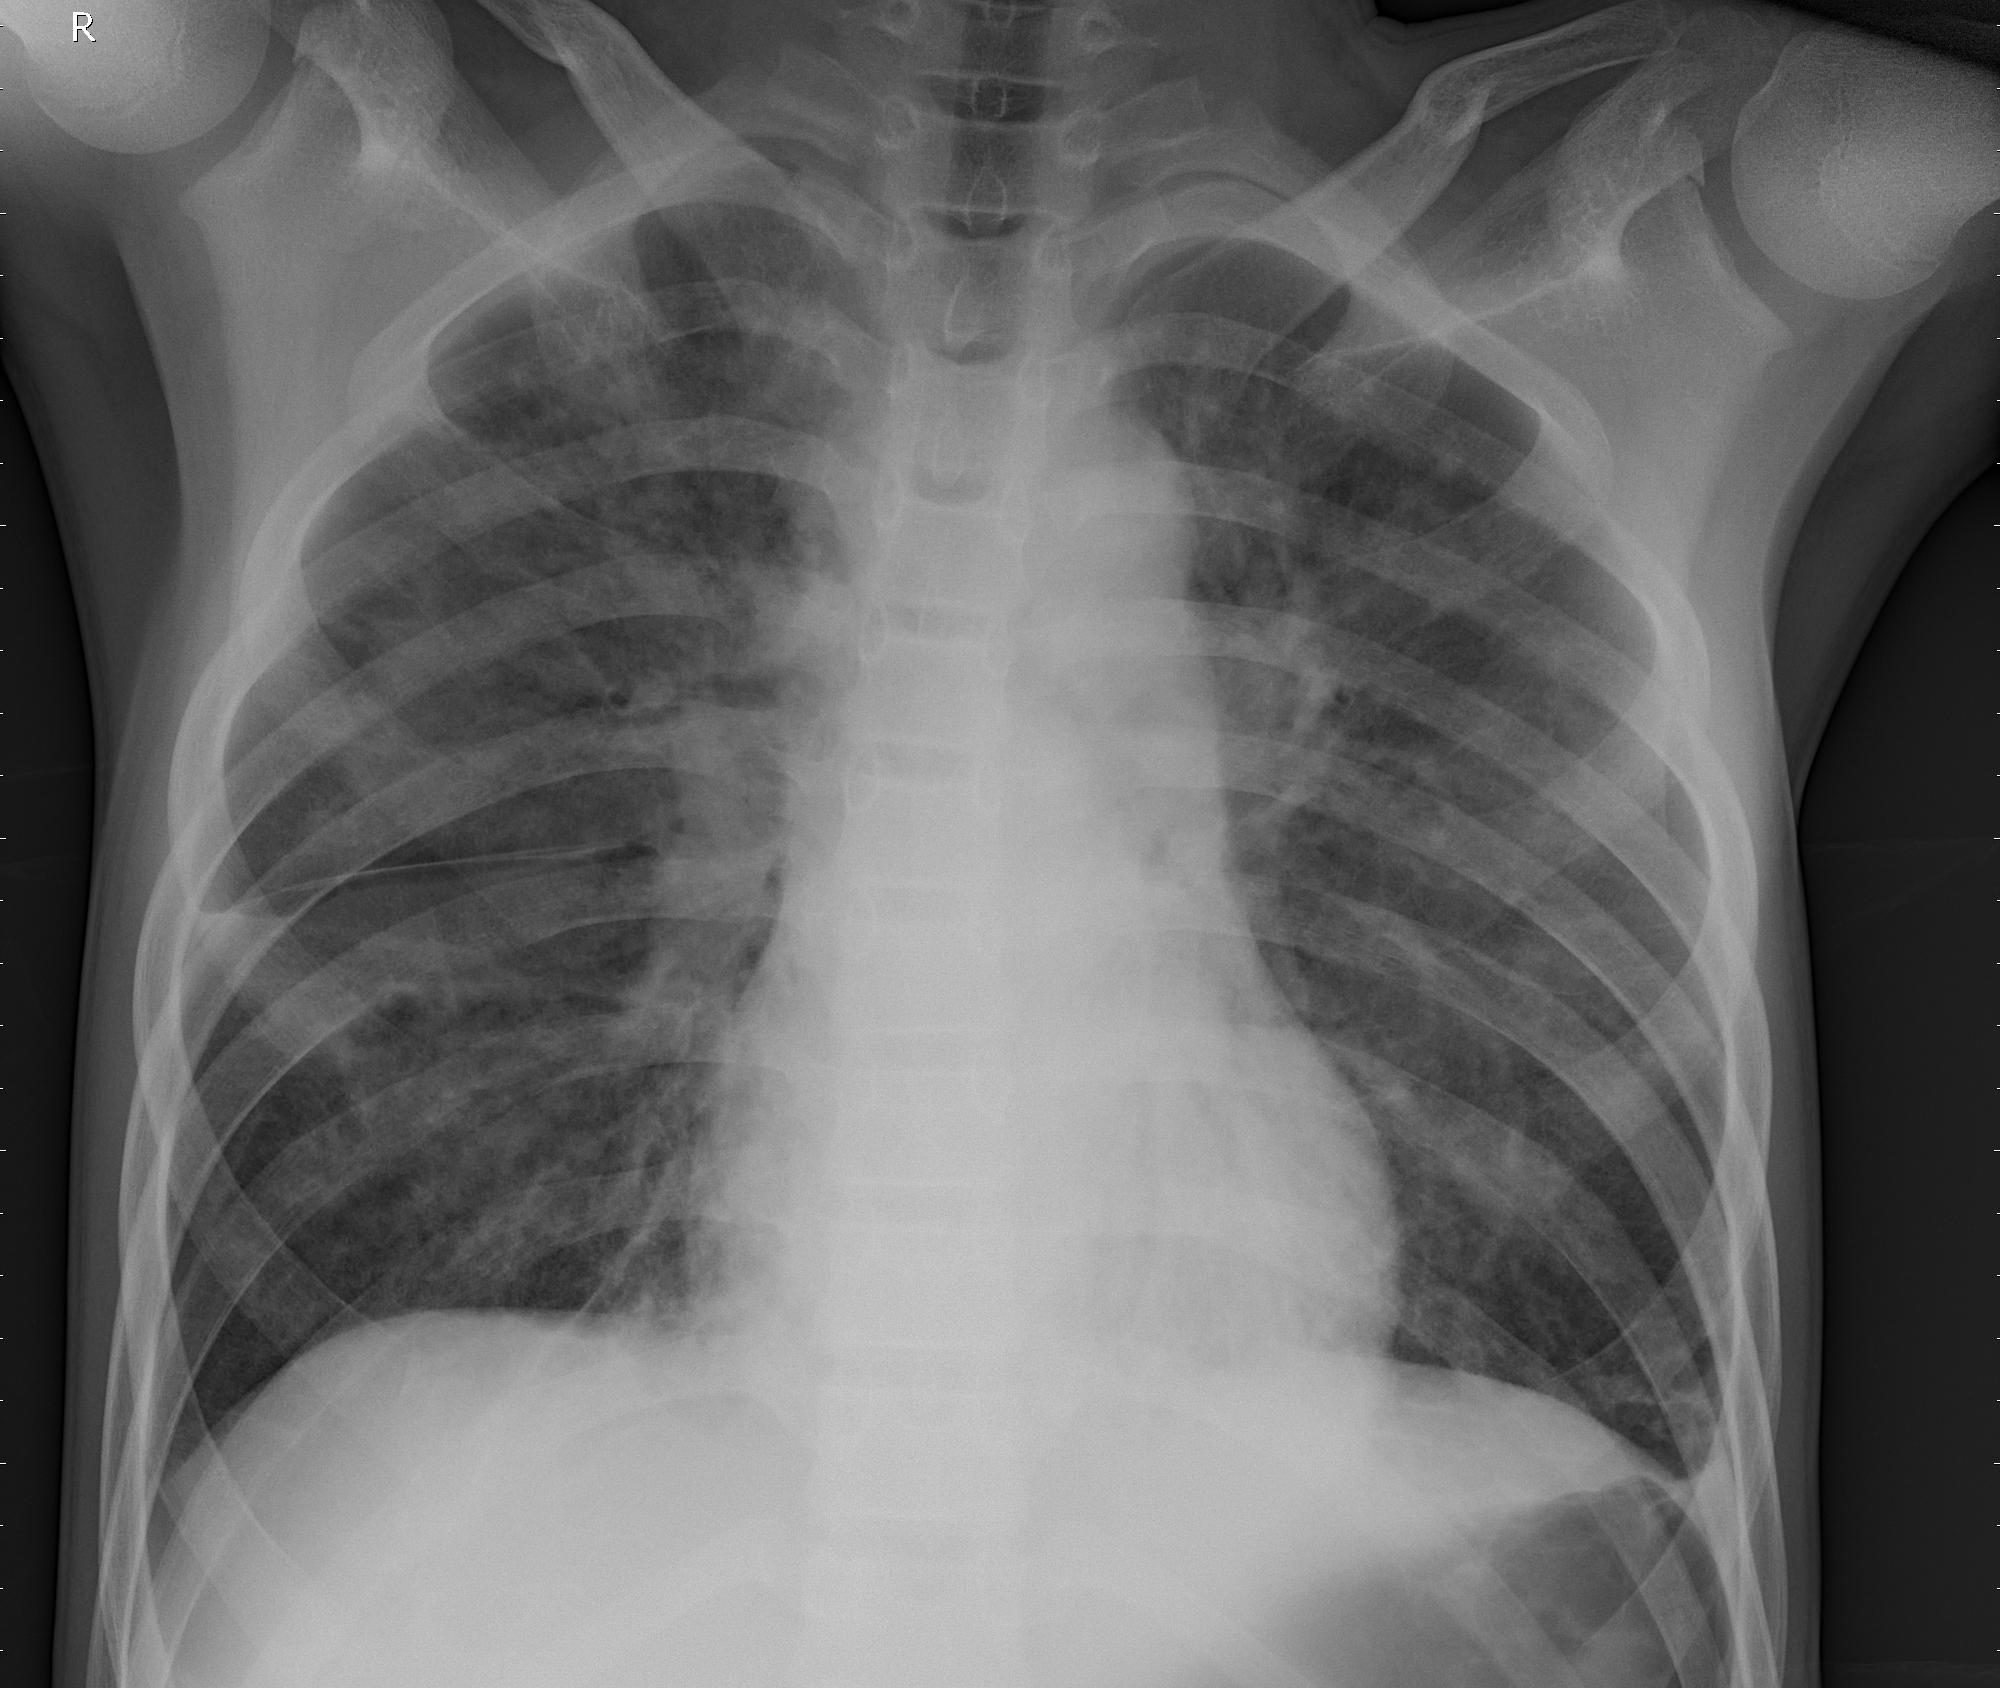
Diagnosis: PNEUMONIA